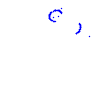
Particle: proton